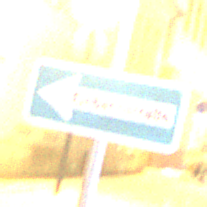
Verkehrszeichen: EinbahnstrasseLinksweisend
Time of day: Night
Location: Outdoor (Urban)
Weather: Overcast
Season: Winter
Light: Artificial